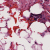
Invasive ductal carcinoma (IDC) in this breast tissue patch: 0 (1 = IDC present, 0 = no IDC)